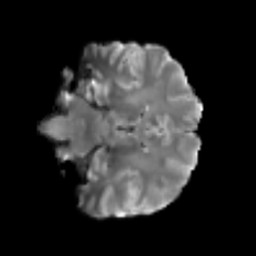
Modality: T2w
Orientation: coronal
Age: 42
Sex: male
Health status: healthy
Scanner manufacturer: siemens
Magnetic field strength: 3 T
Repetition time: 3.6 s
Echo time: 0.0964 s